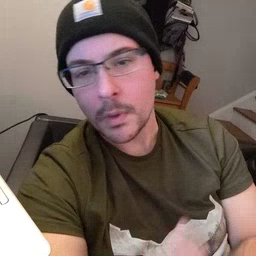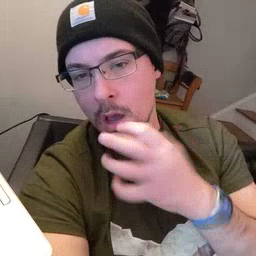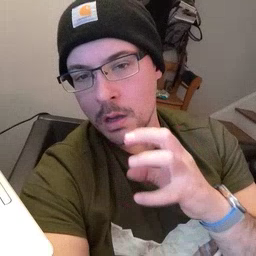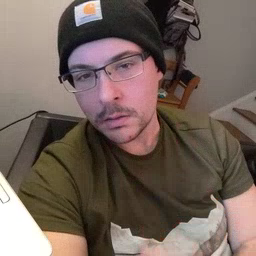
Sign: hot